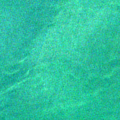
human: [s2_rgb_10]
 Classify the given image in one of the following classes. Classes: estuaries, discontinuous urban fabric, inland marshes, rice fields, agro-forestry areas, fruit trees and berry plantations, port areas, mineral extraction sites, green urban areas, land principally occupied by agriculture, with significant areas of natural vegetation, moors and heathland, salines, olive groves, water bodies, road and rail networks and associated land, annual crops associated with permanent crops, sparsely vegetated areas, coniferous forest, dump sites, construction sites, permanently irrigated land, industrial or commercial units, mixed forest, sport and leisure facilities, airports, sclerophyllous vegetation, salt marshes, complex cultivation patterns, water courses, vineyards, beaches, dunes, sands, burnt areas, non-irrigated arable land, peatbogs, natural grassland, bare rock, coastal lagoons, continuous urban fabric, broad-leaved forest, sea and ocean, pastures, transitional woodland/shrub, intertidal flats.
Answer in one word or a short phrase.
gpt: sea and ocean